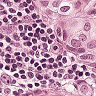
Metastatic tissue present: yes